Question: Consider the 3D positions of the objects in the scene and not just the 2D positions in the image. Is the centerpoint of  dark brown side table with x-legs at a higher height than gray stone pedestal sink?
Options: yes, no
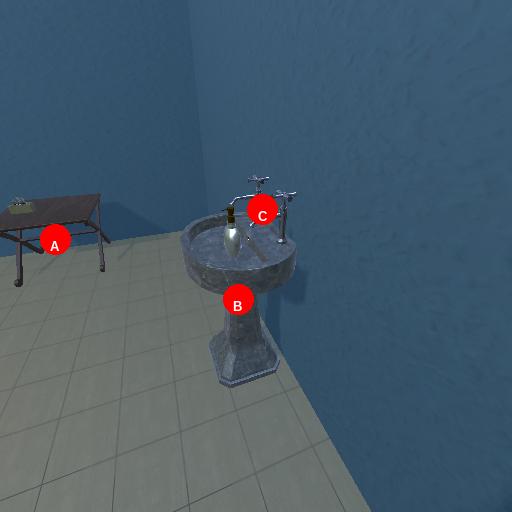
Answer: yes